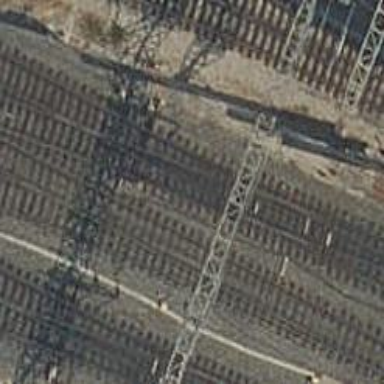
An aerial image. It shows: Railway track with contact lines for electrification.